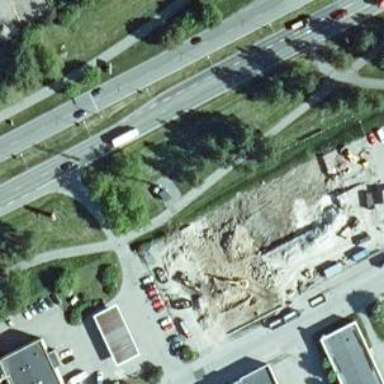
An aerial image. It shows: Retail area.